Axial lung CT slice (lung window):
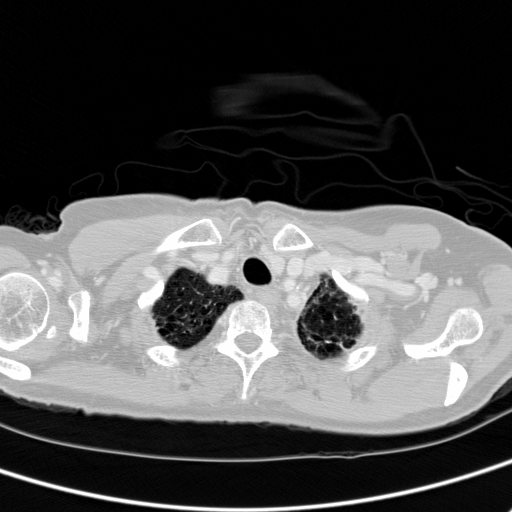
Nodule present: no